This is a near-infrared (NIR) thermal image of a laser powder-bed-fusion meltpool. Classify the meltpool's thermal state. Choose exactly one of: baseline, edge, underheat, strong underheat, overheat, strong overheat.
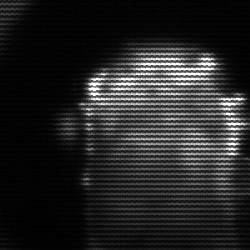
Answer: baseline